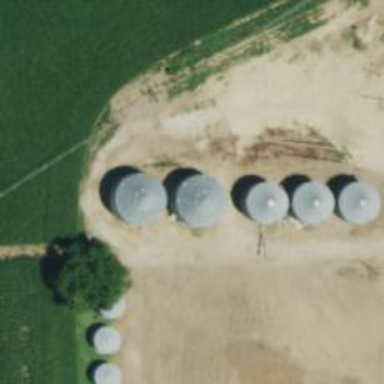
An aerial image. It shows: Silo.